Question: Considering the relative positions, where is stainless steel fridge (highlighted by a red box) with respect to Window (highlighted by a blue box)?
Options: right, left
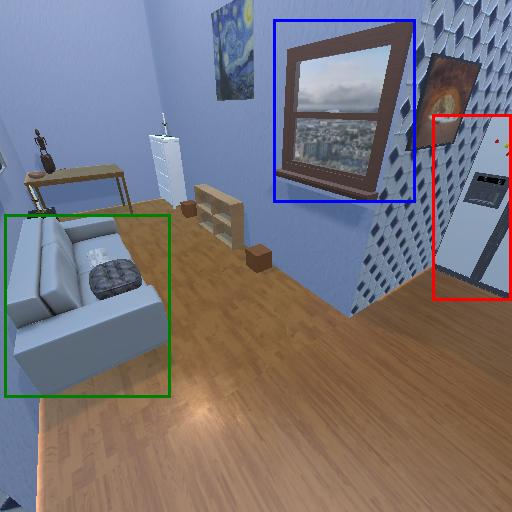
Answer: right